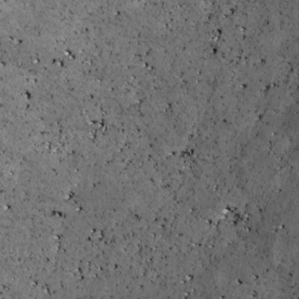
Label: non_frost